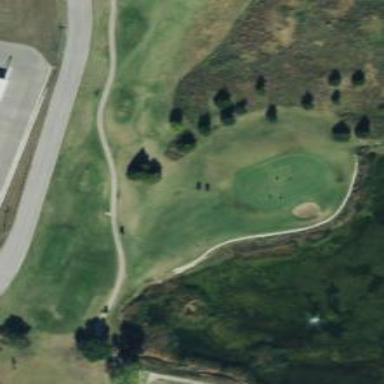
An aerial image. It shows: Golf hole.